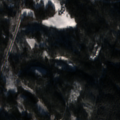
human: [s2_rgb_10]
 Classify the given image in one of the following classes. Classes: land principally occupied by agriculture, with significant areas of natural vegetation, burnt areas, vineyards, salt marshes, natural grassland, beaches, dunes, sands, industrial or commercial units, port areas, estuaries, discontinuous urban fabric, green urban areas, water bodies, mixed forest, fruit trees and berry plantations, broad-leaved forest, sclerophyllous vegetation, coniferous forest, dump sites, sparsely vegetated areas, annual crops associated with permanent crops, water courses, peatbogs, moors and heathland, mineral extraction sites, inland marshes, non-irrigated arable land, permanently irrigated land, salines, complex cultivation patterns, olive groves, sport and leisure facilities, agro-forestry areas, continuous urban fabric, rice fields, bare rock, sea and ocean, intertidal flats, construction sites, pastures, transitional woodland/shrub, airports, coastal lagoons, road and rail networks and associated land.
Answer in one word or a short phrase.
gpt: land principally occupied by agriculture, with significant areas of natural vegetation, coniferous forest, mixed forest, transitional woodland/shrub